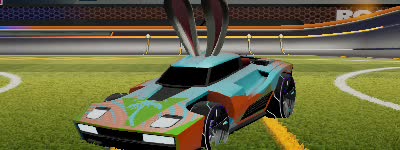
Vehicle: breakout